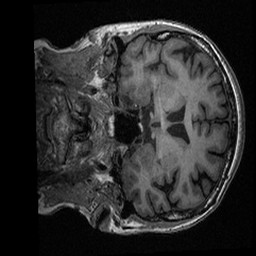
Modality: T1w
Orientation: coronal
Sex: female
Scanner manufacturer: ge
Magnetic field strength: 3 T
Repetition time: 0.0064 s
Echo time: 0.00281 s